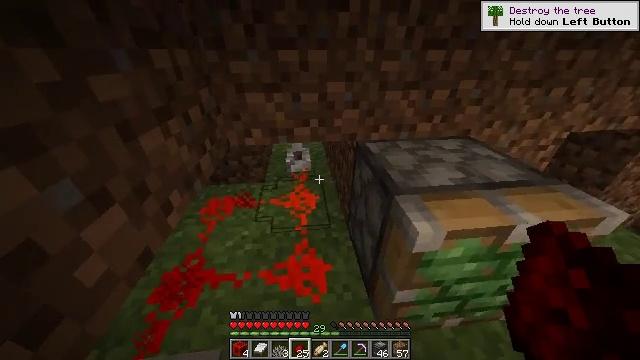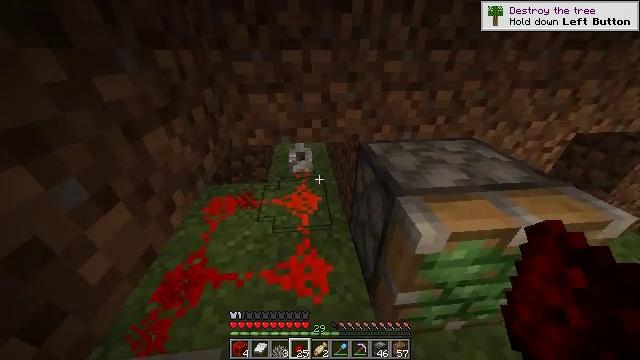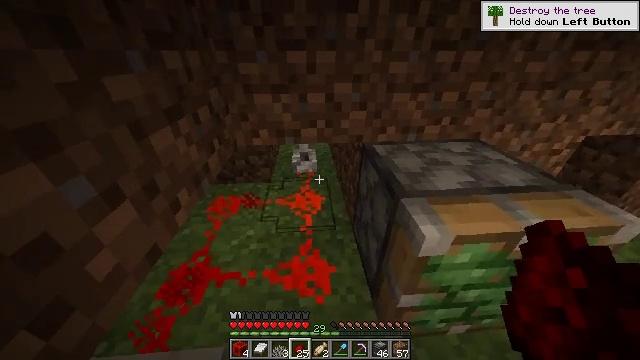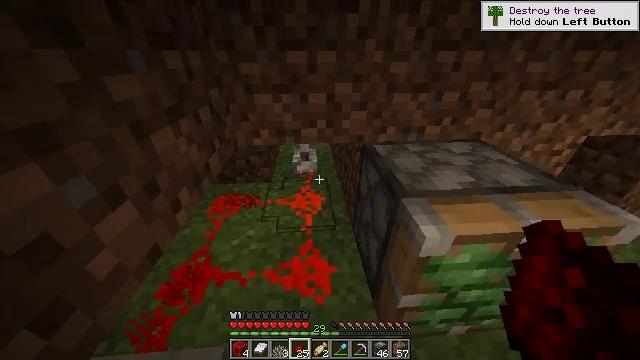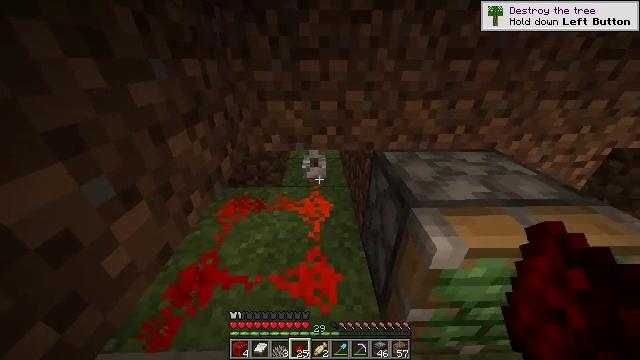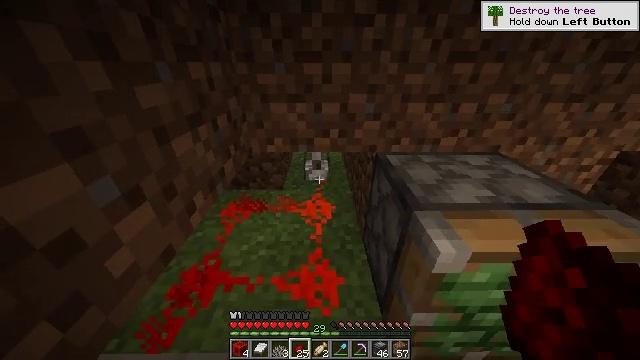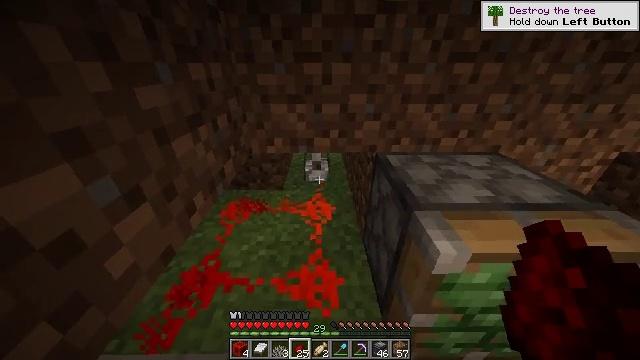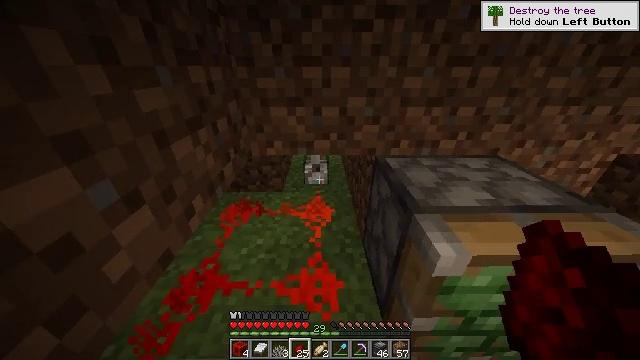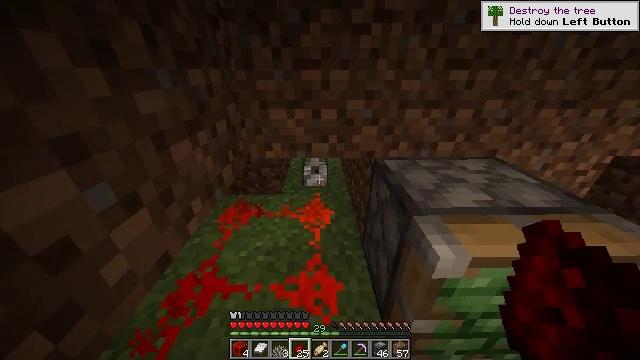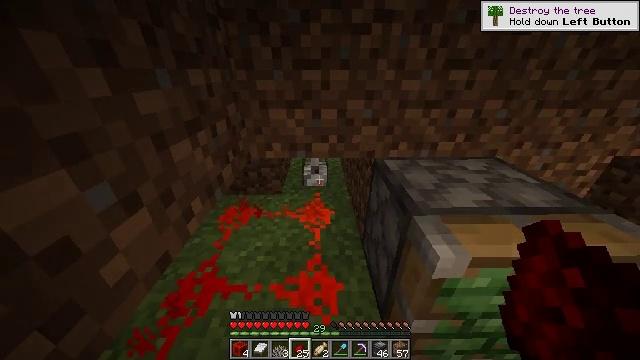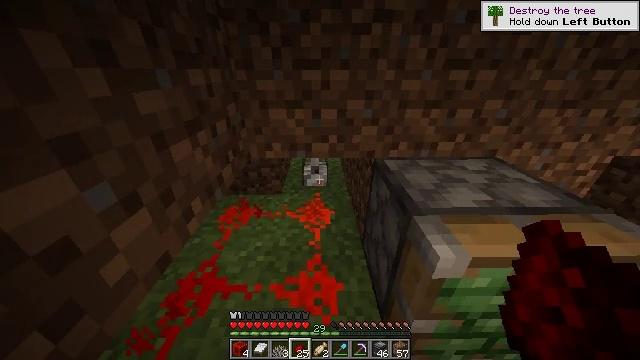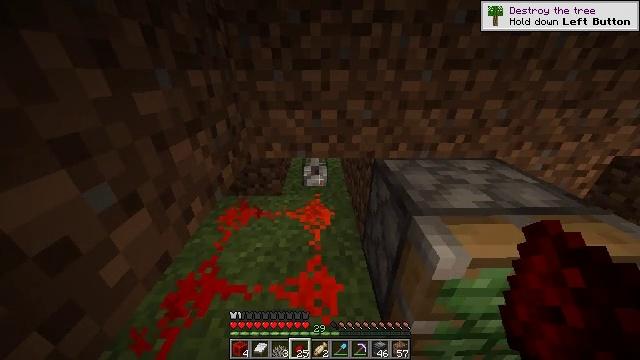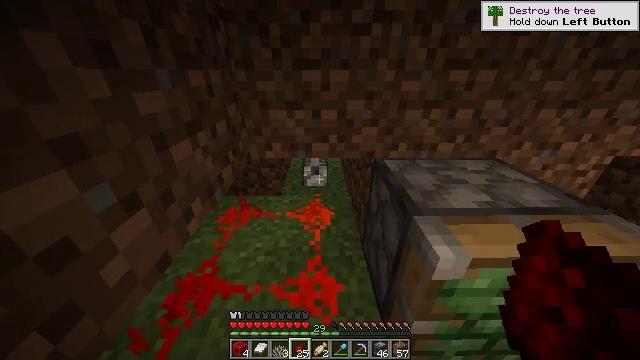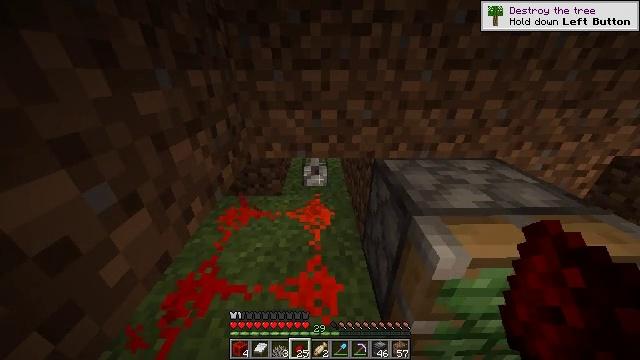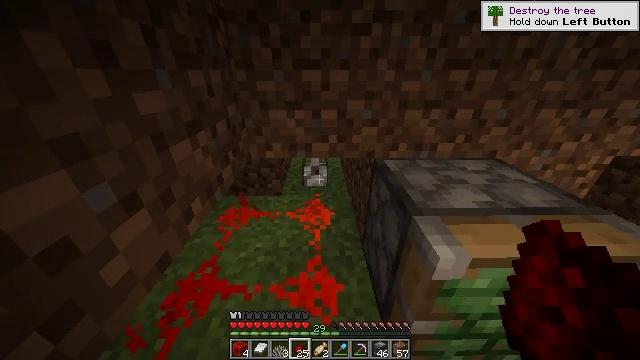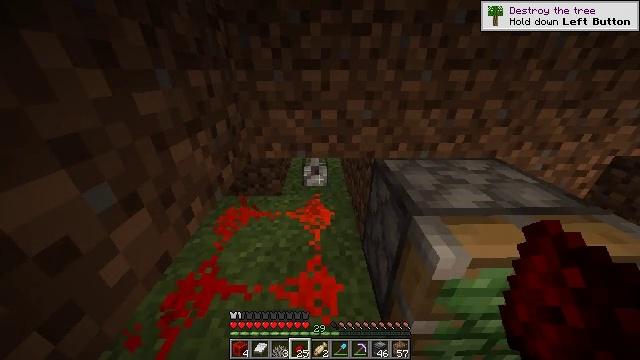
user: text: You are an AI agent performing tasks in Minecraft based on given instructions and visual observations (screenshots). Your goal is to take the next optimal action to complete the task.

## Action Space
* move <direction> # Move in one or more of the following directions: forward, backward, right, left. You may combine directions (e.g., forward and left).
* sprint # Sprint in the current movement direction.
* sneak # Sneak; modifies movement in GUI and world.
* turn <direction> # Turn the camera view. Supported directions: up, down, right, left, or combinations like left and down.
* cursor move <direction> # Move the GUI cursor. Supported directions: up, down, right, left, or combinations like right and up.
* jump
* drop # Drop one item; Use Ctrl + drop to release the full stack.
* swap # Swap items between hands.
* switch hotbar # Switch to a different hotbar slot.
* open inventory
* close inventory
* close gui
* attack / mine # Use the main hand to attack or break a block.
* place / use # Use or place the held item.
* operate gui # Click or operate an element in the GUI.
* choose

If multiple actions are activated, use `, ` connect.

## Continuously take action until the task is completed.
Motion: motion action
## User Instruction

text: Get observer for redstone contraptions.
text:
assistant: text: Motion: no_op
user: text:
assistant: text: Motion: turn left
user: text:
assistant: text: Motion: no_op
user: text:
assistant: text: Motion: turn left and up
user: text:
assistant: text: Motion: no_op
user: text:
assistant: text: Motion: no_op
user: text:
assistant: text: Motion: no_op
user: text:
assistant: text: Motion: no_op
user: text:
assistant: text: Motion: no_op
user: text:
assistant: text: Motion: no_op
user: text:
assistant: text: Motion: no_op
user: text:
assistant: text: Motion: no_op
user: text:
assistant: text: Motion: no_op
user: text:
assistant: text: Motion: no_op
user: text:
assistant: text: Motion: no_op
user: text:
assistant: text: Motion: no_op
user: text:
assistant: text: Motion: no_op
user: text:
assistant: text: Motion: no_op
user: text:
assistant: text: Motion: use / place
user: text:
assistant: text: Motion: use / place
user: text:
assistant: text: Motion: no_op
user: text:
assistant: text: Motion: no_op
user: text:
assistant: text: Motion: no_op
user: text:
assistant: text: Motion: no_op
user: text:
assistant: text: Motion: no_op
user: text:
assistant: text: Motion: no_op
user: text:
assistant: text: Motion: no_op
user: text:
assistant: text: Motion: no_op
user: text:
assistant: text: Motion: no_op
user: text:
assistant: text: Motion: turn right